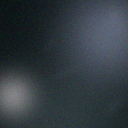
Screen state: off